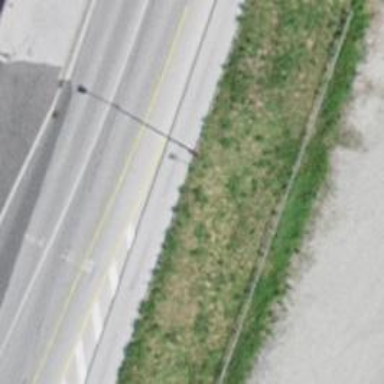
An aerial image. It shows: Sidewalk along the footway.